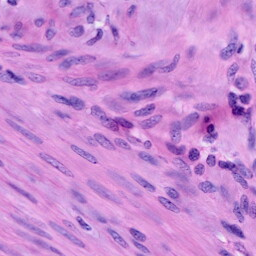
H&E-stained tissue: Cervix